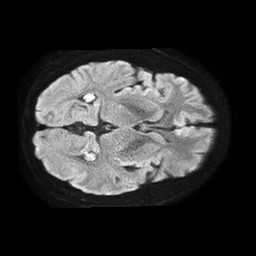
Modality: TRACE
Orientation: axial
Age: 52
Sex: male
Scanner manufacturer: philips
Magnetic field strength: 1.5 T
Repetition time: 4.6 s
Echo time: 0.08631 s